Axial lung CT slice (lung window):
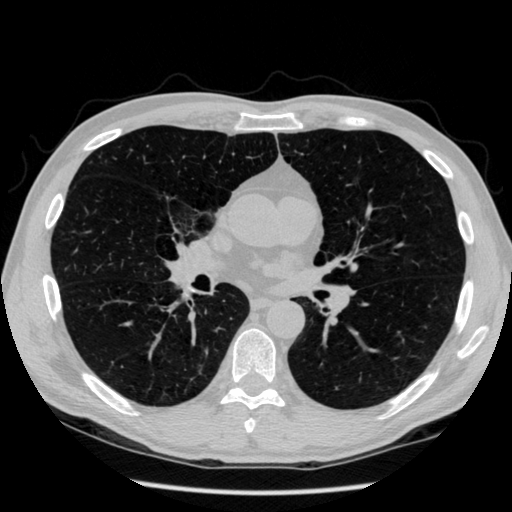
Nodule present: no